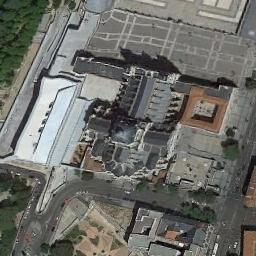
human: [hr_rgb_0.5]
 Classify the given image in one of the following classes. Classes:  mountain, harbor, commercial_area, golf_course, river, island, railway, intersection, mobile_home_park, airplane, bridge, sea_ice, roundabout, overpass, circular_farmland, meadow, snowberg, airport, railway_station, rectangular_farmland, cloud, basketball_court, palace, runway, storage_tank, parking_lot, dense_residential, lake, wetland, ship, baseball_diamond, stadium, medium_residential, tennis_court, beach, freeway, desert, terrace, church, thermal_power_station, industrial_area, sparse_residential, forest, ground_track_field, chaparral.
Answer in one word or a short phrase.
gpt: palace